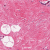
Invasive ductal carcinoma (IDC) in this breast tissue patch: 0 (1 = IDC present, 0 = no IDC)